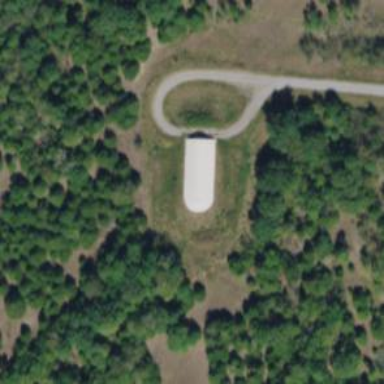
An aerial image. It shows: Military bunker.